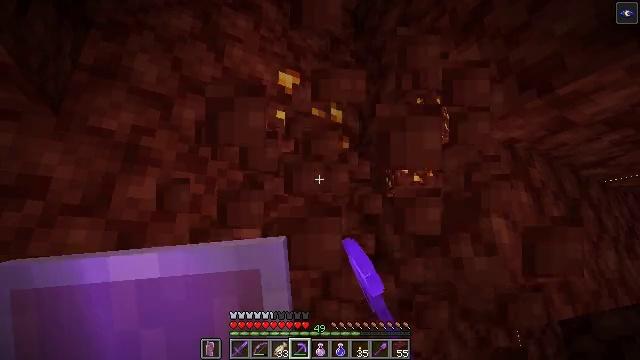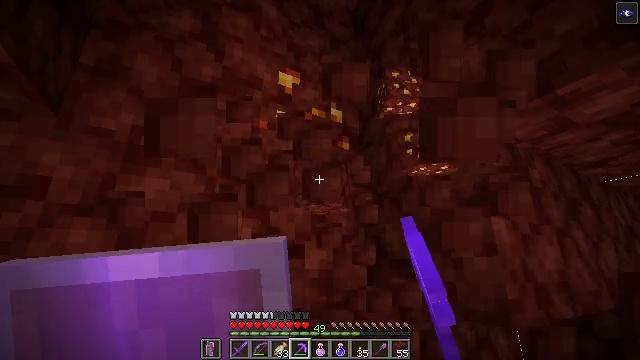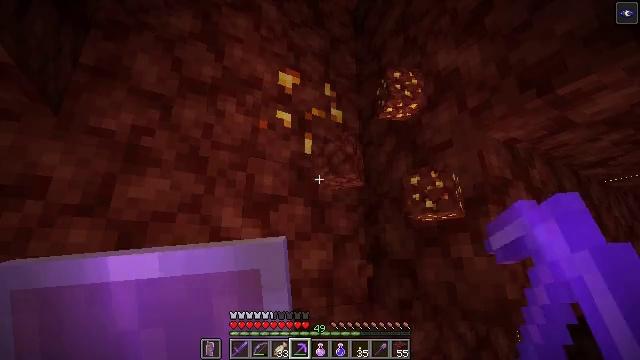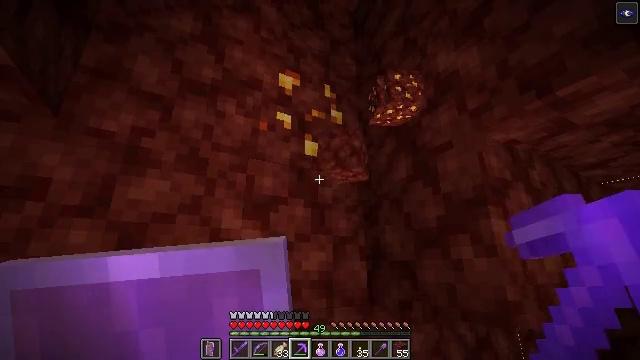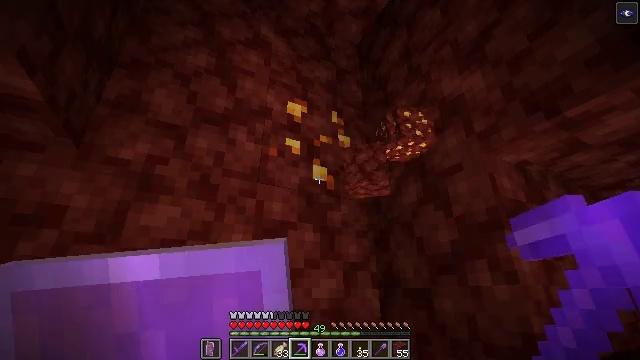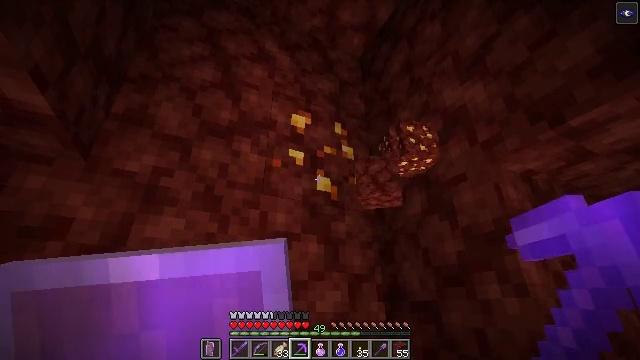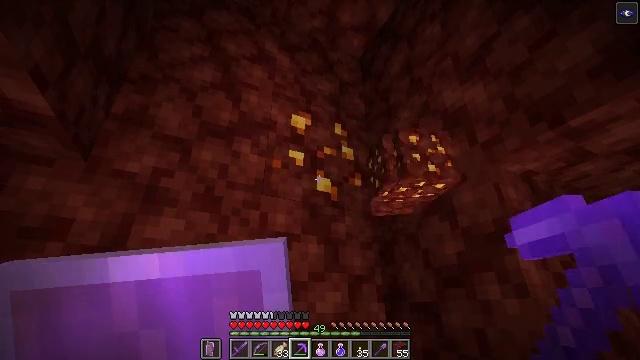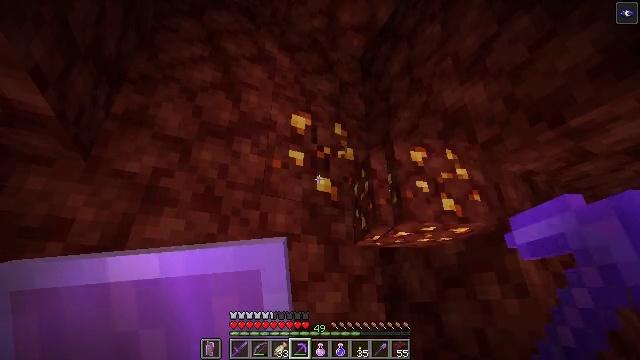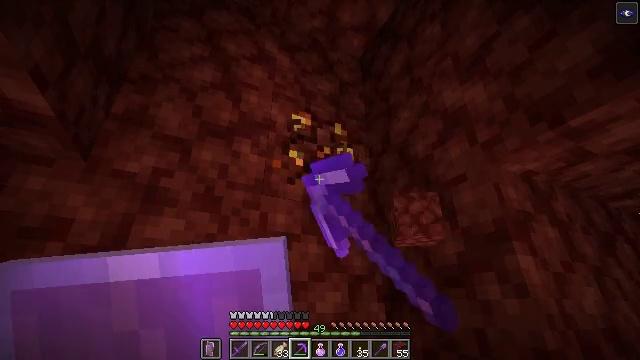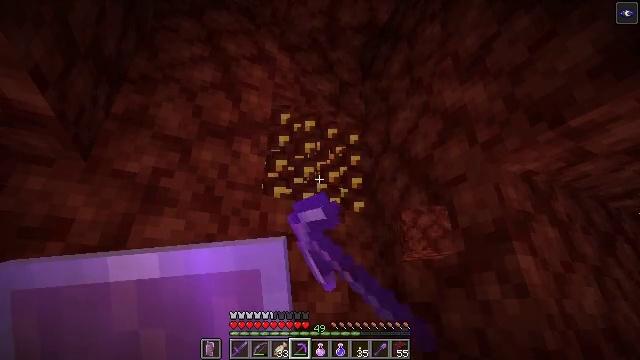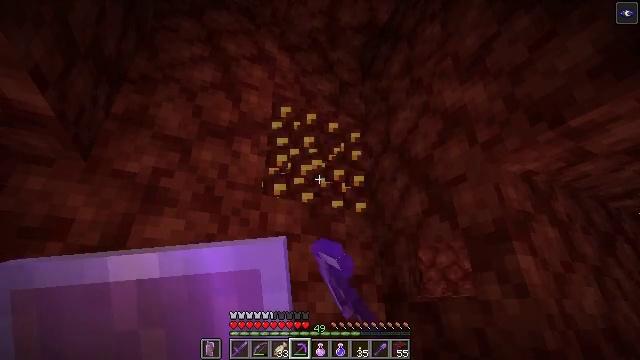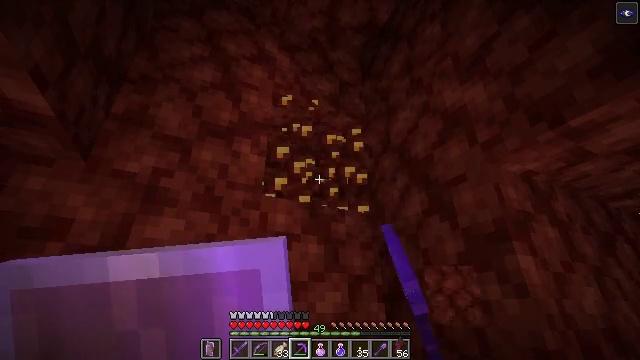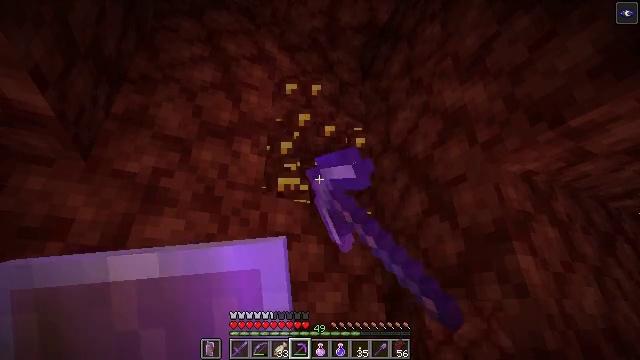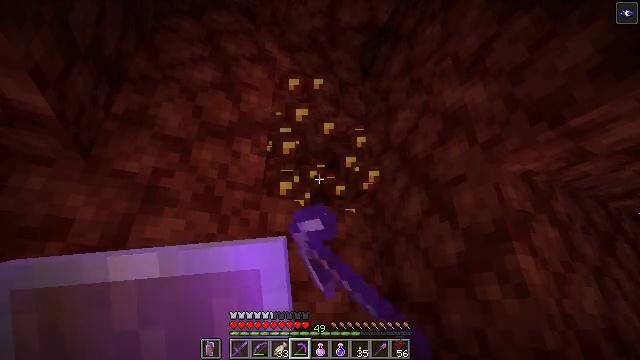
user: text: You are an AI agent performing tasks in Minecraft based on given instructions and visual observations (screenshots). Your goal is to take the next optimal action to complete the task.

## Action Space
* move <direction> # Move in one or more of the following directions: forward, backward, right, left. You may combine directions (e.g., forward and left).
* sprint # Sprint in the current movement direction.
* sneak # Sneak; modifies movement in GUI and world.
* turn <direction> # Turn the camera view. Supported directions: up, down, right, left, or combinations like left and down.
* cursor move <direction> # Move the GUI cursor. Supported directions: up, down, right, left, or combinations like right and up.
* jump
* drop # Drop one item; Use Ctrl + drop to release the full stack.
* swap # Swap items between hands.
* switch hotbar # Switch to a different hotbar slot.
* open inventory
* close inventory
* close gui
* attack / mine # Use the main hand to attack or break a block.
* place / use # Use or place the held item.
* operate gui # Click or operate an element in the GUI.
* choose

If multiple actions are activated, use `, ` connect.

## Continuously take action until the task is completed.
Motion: motion action
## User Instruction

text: Find and mine nether gold ore.
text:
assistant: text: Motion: sneak
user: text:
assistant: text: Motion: sneak
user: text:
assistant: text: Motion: sneak
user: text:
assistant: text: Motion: sneak, turn left and up
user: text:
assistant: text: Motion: sneak, turn up
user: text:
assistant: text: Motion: sneak
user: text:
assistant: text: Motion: sneak, attack / mine
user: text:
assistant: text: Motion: sneak, attack / mine
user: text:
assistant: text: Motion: sneak, attack / mine
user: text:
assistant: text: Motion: sneak, attack / mine
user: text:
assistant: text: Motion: sneak, attack / mine
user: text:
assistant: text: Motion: sneak, attack / mine
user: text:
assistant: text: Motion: sneak, attack / mine
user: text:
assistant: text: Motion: sneak